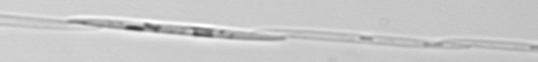
Label: Pseudo-nitzschia